Question: I try to do a thing that should be nothing more than a two-dimensional, linear interpolation but currently I fail finding the correct approach. To describe the problem a bit simplified: there is a drawing area with a size of 3000x3000 pixels where I have to draw e.g. a horizontal line. To do that I'm drawing dots or short lines from every pixel position to the next pixel position which then forms a line.
Now a correction has to be applied to the whole thing where correction information can be found in a (for this example simplified) 4 by 4 array, where every element contains a pair of coordinates describing the values after correction. So a neutral array (with no correction) would look like this:
'''
0,0 1000,0 2000,0 3000,0
0,1000 1000,1000 2000,1000 3000,1000
0,2000 1000,2000 2000,2000 3000,2000
0,3000 1000,3000 2000,3000 3000,3000
'''
A real correction table would contain other coordinates describing the correction to be done:

So as input data I have the coordinates of points on the line without correction, the fields values without correction and the correction data. But how can I calculate the lines points now applying the correction values to it so that a distorted line is drawn like shown in right side if the image? My current approach with two separate linear interpolations for X and Y does not work, there the Y-position jumps on a cells border but does not change smoothly within a cell.
So...any ideas how this could be done?
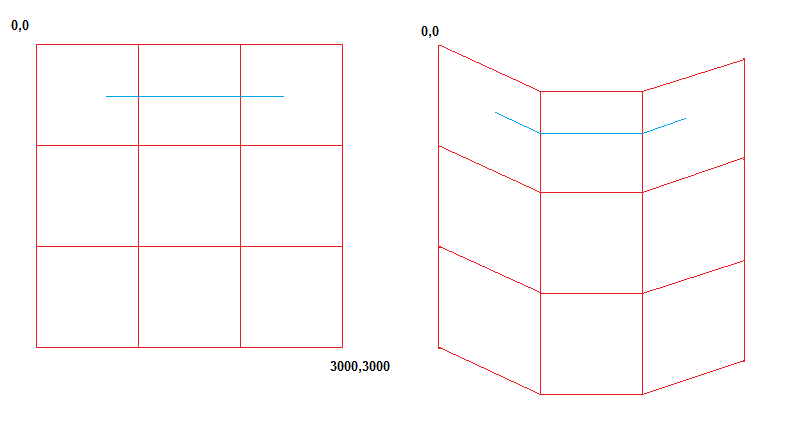
Answer: You have to agree on an interpolation method first. I would suggest either bilinear or barycentric interpolation. In <URL> I visualized the difference between both methods.
I'll concentrate on the bilinear interpolation. We want to transform any point within a cell to its corrected point. Therefore, all points could be transformed separately.
We need the interpolation parameters 'u' and 'v' for the point '(x, y)'. Because we have an axis-aligned grid, this is pretty simple:
'''
u = (x - leftCellEdge) / (rightCellEdge - leftCellEdge)
v = (y - bottomCellEdge) / (topCellEdge - bottomCellEdge)
'''
We could reconstruct the point by bilinear interpolation:
'''
p2 p4
x----x
| o |
x----x
p1 p3
o = (1 - u) * ((1 - v) * p1 + v * p2) + u * ((1 - v) * p3 + v * p4)
'''
Now, the same formula can be used for the corrected points. If you use the original points 'p1' through 'p4', you'll get the uncorrected line point. If you use the corrected cell points for 'p1' through 'p4', you'll get the corrected line point.